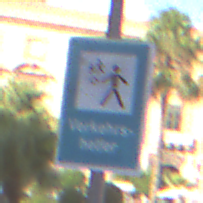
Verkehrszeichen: Verkehrshelfer
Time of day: SunriseSunset
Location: Outdoor (Urban)
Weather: PartlyCloudy
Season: NotSpecified
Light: Natural